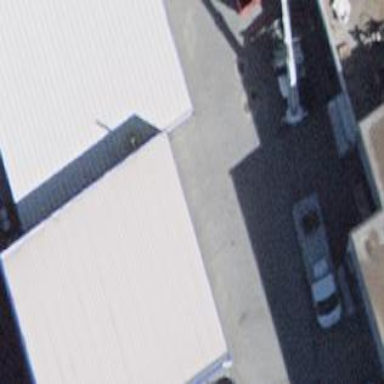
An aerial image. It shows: Building housing car repair shop.